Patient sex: M
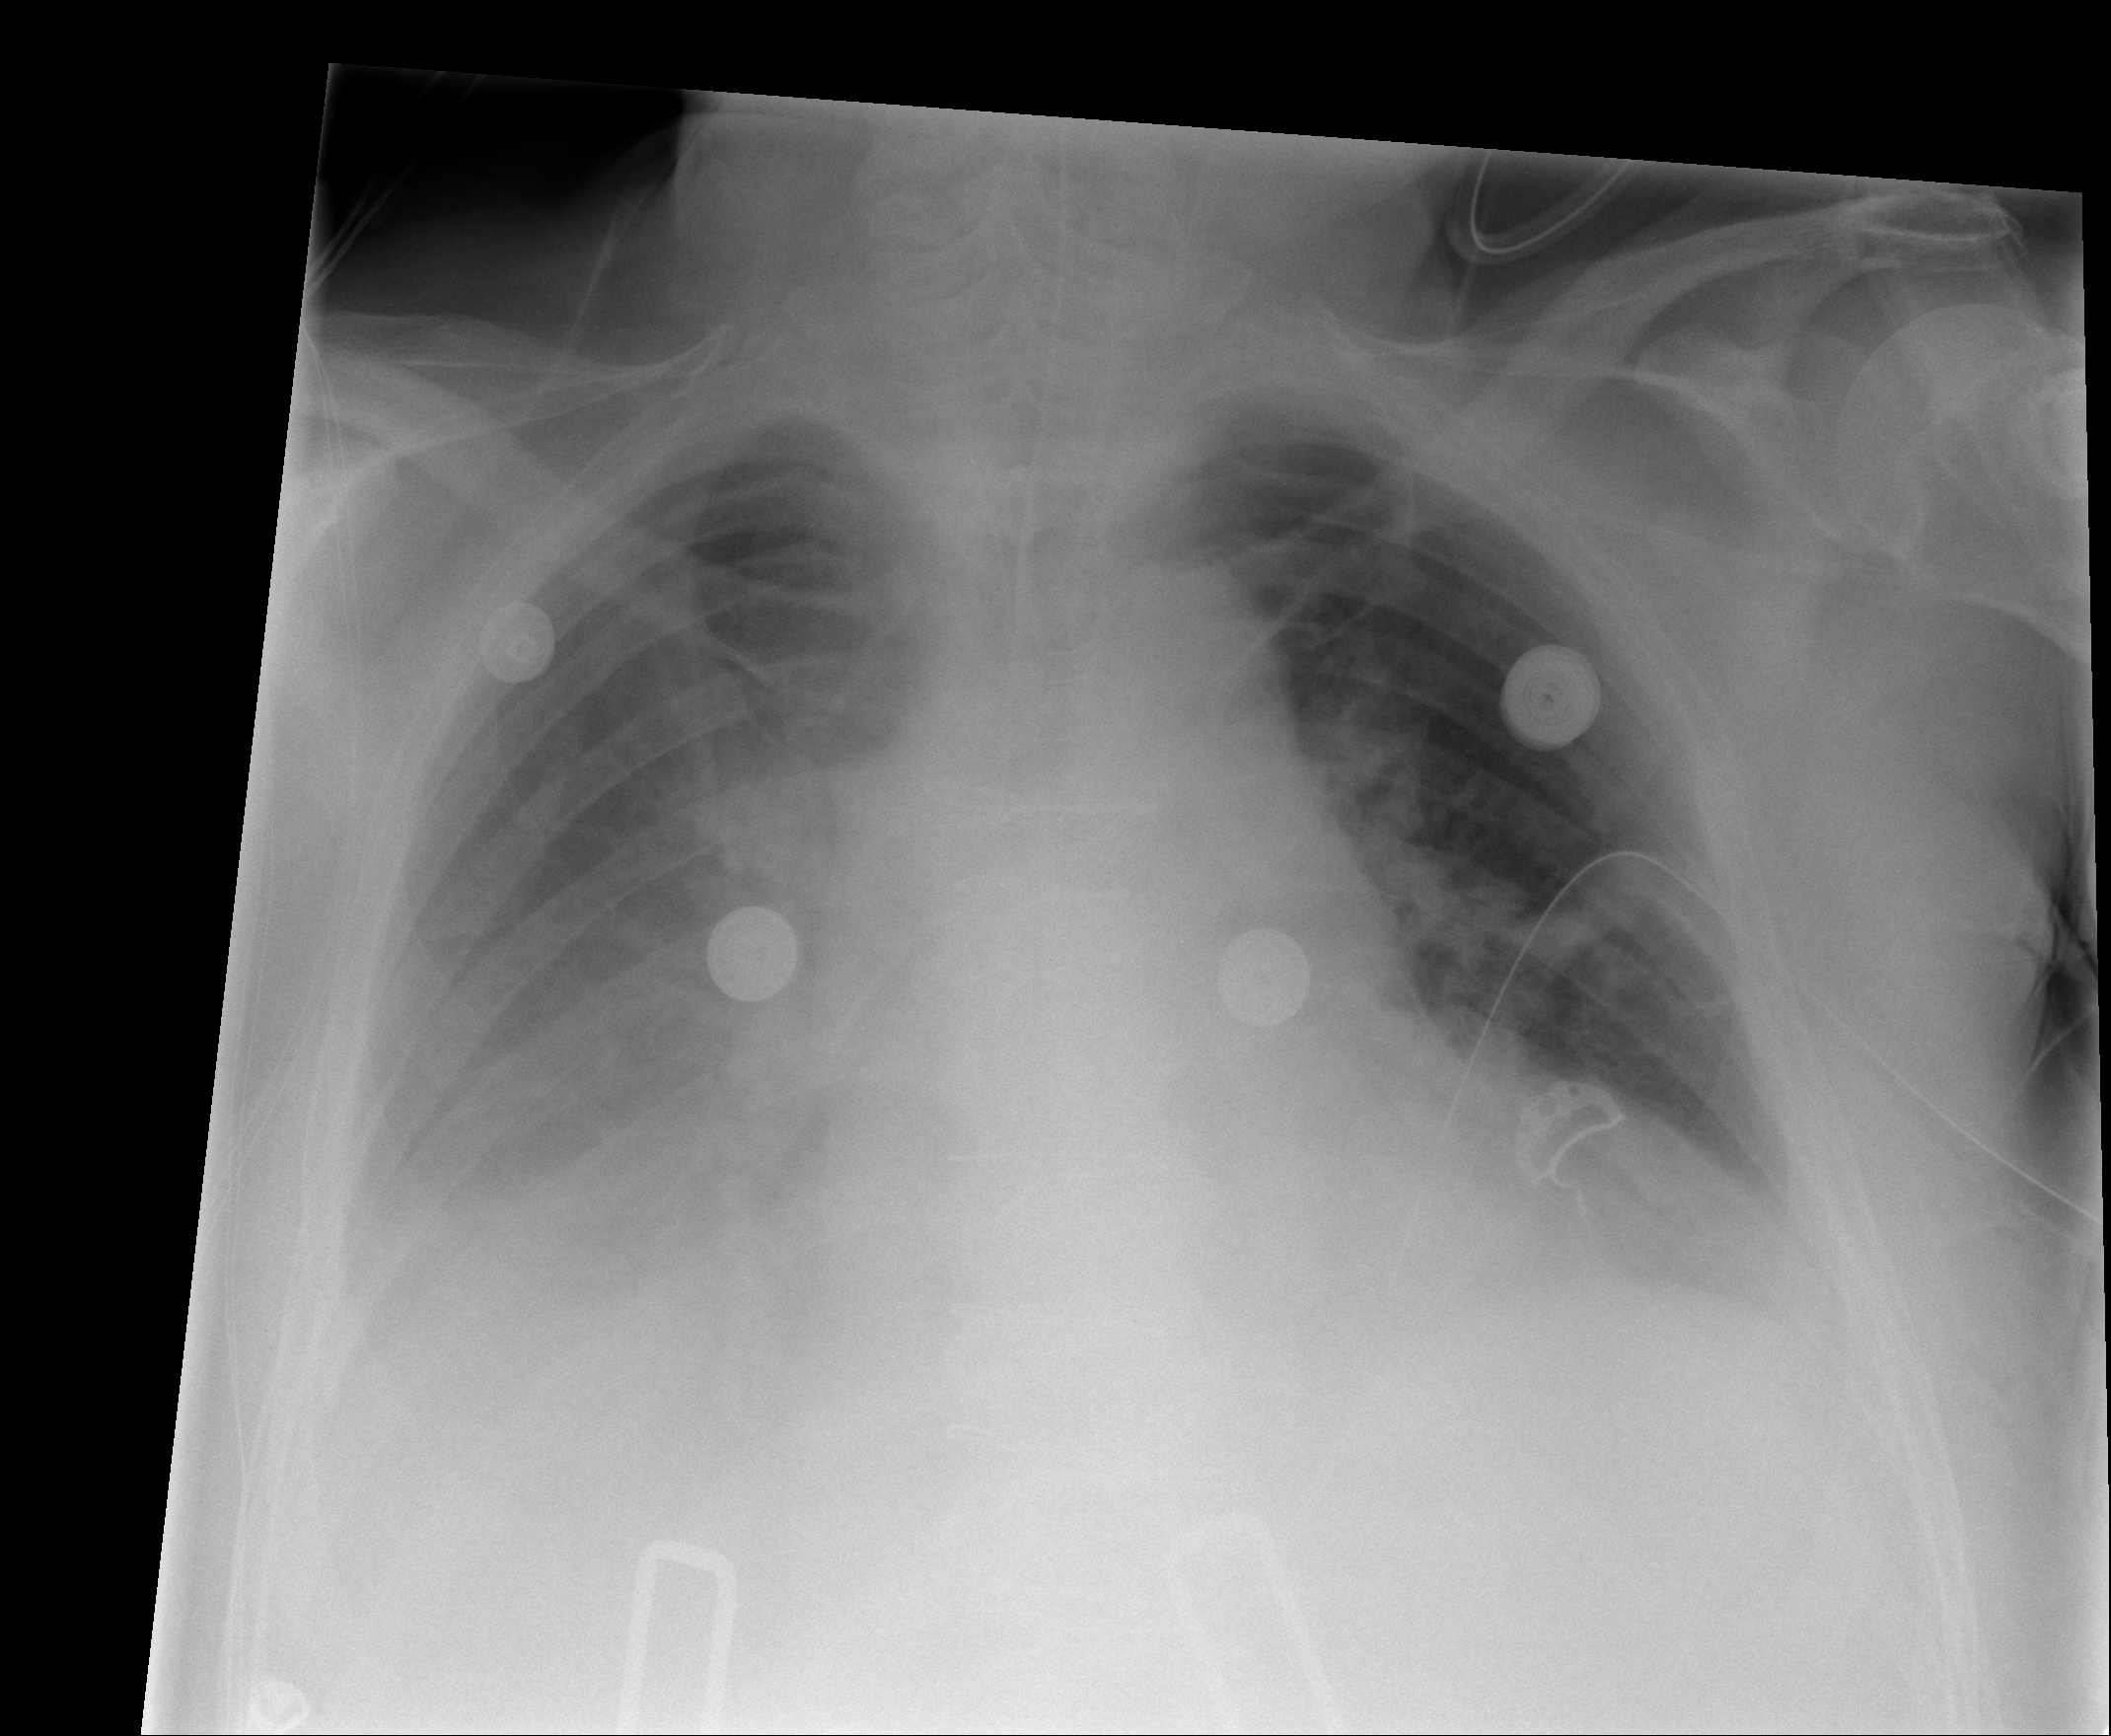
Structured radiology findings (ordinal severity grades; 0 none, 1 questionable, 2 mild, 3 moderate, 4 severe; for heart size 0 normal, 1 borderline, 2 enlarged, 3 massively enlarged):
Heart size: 2
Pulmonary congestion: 2
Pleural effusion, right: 3
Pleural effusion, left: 1
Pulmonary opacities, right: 0
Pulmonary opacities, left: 0
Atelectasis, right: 3
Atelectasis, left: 2